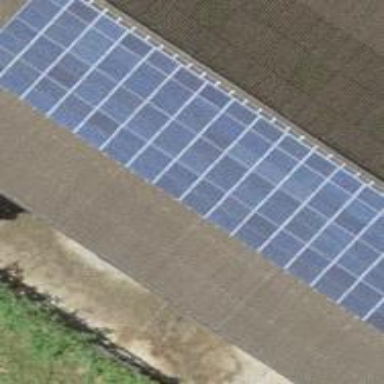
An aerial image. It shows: Solar power generator utilizing photovoltaic technology with solar photovoltaic panels.